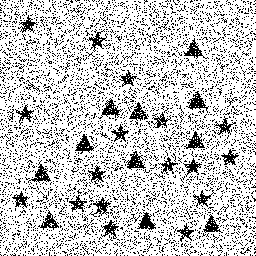
Squares: 0
Triangles: 11
Stars: 17
Total shapes: 28